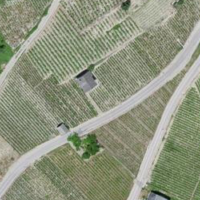
EUNIS habitat code: 40
Species observed at this site:
Hieracium villosum